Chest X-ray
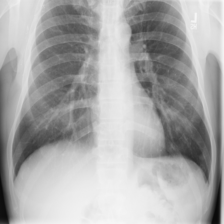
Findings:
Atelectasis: negative
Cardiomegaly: negative
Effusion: negative
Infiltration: positive
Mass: negative
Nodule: positive
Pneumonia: negative
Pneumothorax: negative
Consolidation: negative
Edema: negative
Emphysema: negative
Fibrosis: negative
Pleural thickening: negative
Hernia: negative